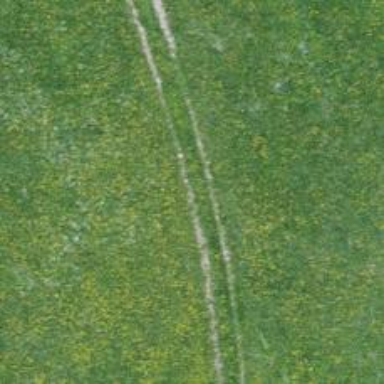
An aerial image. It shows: Track road with grade4 tracktype.